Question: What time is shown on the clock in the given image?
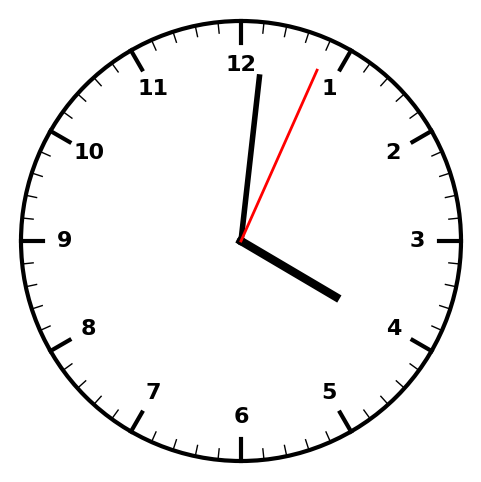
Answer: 04:01:04